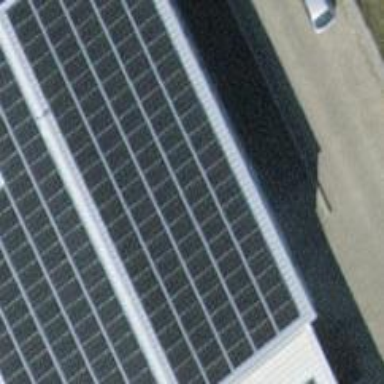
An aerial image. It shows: Solar power generator using photovoltaic panels.